Question:
Is it possible to make in pure css background for half square like on the image.
I know that it can be done with an image as background, but I need to use 5 different colours, and maybe in future the colours can be changed.
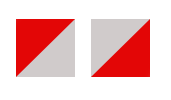
Answer: If your divs have fixed sizes, you can use borders to make two triangles as described in <URL>:
'''
div{
display:inline-block;
border-top:100px solid red;
border-right:100px solid grey;
}
'''
'''
<div></div>
'''
To make other sizes, colors, you need to tweak the border properties :
'''
div {
display: inline-block;
}
div:nth-child(1) {
border-right: 100px solid red;
border-top: 100px solid grey;
}
div:nth-child(2) {
border-left: 100px solid red;
border-top: 100px solid grey;
}
div:nth-child(3) {
border-right: 50px solid red;
border-top: 100px solid grey;
}
div:nth-child(4) {
border-right: 100px solid red;
border-bottom: 50px solid grey;
}
'''
'''
<div></div>
<div></div>
<div></div>
<div></div>
<div></div>
'''